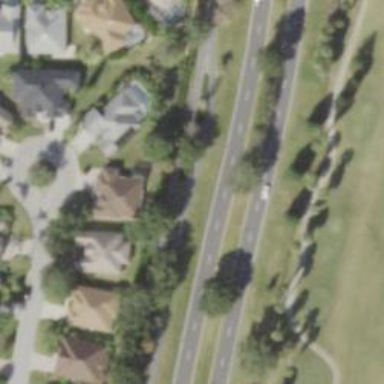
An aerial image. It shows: Path designated for golf carts.